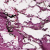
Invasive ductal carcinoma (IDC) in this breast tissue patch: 0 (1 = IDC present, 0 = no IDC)